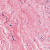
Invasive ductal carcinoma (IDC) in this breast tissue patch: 0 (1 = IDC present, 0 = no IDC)